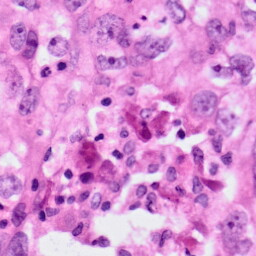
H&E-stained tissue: Lung